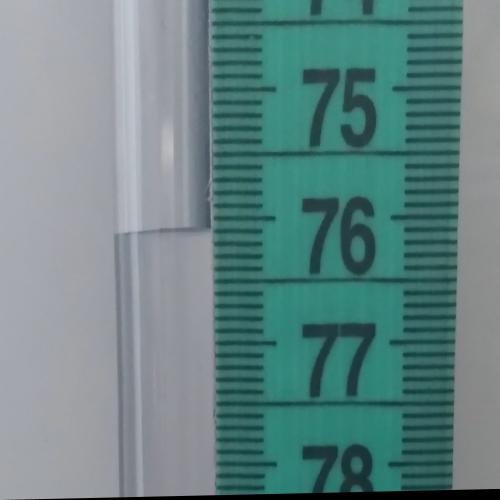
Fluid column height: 76.1 cm